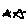
Label: star